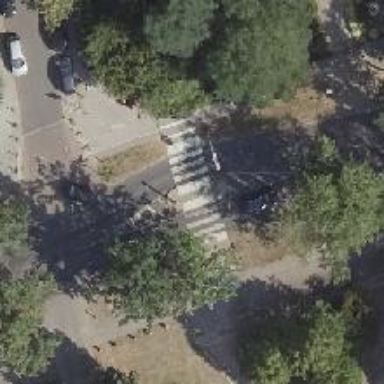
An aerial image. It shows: Asphalt footway with marked zebra crossing. The crossing includes island.